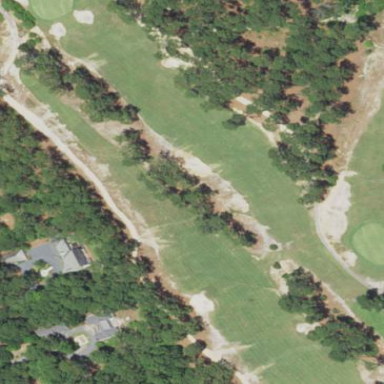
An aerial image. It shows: Golf fairway surrounded by grass.